Question: I am using following code to change zoom level of all hyperlinks to , but unable to change.
may be i have made some mistake in PdfName.DEST and condition because there is no array of DEST in pdf for first page( check out screen shot).
'''
for (int count = 0; count < reader.getNumberOfPages(); count++) {
PdfDictionary page = reader.getPageN(count+1);
PdfArray annots = page.getAsArray(PdfName.ANNOTS);
if (annots != null) {
for (int i = 0; i < annots.size(); i++) {
PdfDictionary annotation = annots.getAsDict(i);
if (PdfName.LINK.equals(annotation.getAsName(PdfName.SUBTYPE))) {
if(annotation.get(PdfName.A)==null){
continue;
}
PdfArray d = annotation.getAsArray(PdfName.DEST);
if (d != null && d.size() == 5 && PdfName.XYZ.equals(d.getAsName(1)))
d.set(4, new PdfNumber(0));
}
}
}
}
'''
I have created link in first page to second page, check out structure in image.

I have also try to use following code... i have debug and check value of is null every time
'''
for (int count = 0; count < reader.getNumberOfPages(); count++) {
PdfDictionary page = reader.getPageN(count+1);
PdfArray annots = page.getAsArray(PdfName.ANNOTS);
if (annots != null) {
for (int i = 0; i < annots.size(); i++) {
PdfDictionary annotation = annots.getAsDict(i);
if (PdfName.LINK.equals(annotation.getAsName(PdfName.SUBTYPE))) {
PdfArray d = annotation.getAsArray(PdfName.DEST);
// d is null every time
}
}
}
}
'''
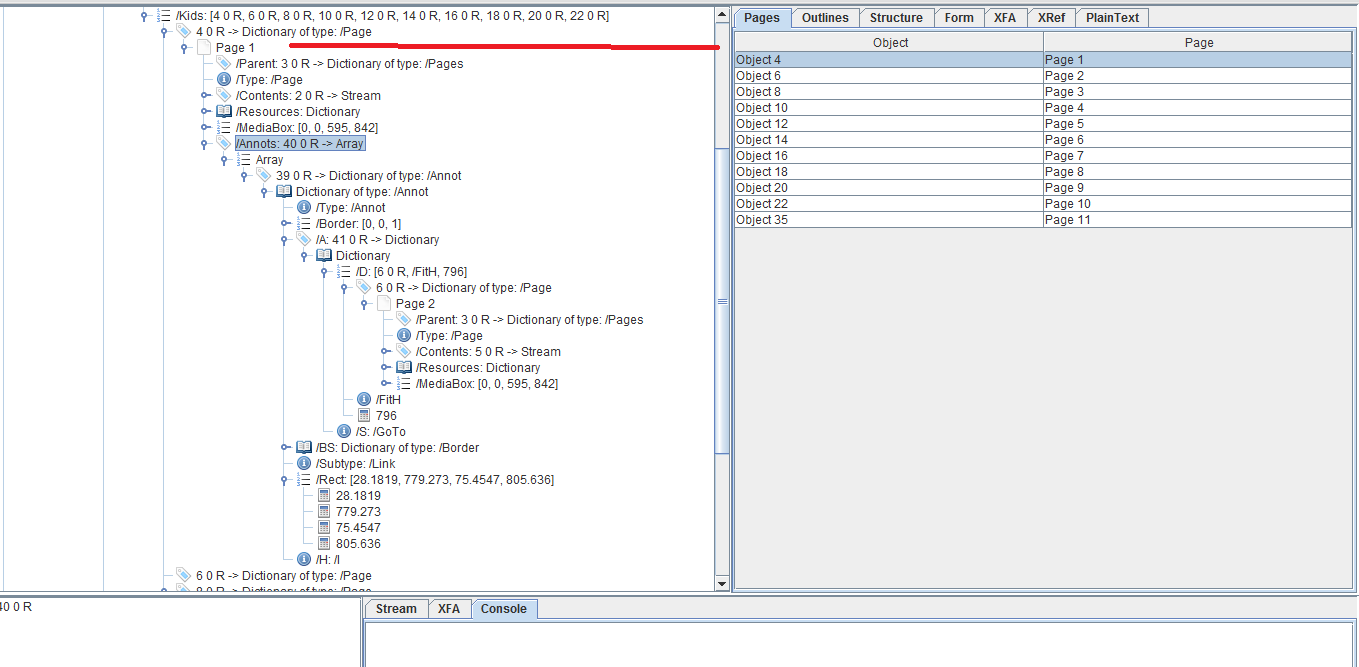
Answer: You add a screen shot that allows you to look inside the PDF. In this screen shot, you clearly see that the destination is '[5 0 R, /FitH, 795]'. However, you only change the zoom factor of destinations that consist of 5 values and that are of type '/XYZ'.
'''
if (d != null && d.size() == 5 && PdfName.XYZ.equals(d.getAsName(1)))
d.set(4, new PdfNumber(0));
'''
'[5 0 R, /FitH, 795]' has 3 elements (in other words 'd.size() == 5' is 'false') and the first entry in the array is 'PdfName.FITH' (in other words 'PdfName.XYZ.equals(d.getAsName(1)' is false).
Your question should be down-voted because you show one thing, then do something else, and then ask us why you don't get the expected result. It's as if somebody serves you soup and you see a spoon and a fork on the table. In spite of the fact that you know that soup should be eaten with a spoon, you take the fork and then complain that you can't eat soup with a fork. That's... odd.
In the comments, you complain that 'd' is 'null', but looking at your screen shot, you already knew that 'd' is null.
You loop over the pages and you get the page dictionary for page 1 (Object 4). You check if there's an '/Annots' entry in this page dictionary. There is (object 40). You loop over the annots and you encounter an annotation dictionary (object 30 or 39, the resolution of the screen shot is too bad for me to see). You check if the '/Subtype' is 'Link'. It is. You check if the annotation has an '/A' entry. It has. Then you get the '/Dest' entry. There is no such entry. Hence you get 'null'. The destination is to be found here:
'''
PdfDictionary action = annotation.get(PdfName.A);
if (action != null) {
PdfArray d = action.getAsArray(PdfName.D);
// now examine and change D
}
'''
Note that you are asking the SO community to write your application in your place. You are paid for this solution, but you expect that other people do your work in your place. Moreover: you probably don't have a commercial license for iText...